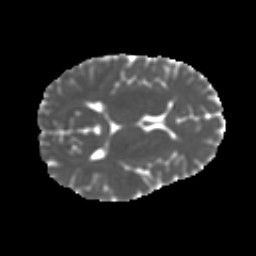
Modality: MD
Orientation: axial
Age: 15
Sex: female
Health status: ill
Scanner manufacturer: ge
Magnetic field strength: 3 T
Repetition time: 6.752 s
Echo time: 0.079 s